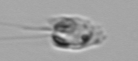
Label: Amoeba